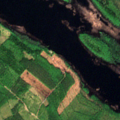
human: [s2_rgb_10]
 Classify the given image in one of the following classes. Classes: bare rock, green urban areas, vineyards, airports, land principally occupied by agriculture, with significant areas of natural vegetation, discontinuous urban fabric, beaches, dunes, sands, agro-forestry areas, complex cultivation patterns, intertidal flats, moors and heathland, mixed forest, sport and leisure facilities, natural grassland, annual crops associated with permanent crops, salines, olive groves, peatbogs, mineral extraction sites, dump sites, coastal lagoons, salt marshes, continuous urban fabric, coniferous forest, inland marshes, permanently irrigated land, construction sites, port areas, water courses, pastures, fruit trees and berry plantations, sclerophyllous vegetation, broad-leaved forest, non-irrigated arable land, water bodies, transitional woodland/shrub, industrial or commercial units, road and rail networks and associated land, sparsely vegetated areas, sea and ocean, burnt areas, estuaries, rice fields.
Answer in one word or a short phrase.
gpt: mixed forest, inland marshes, water bodies